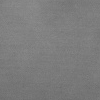
Atmospheric dust classification: dusty